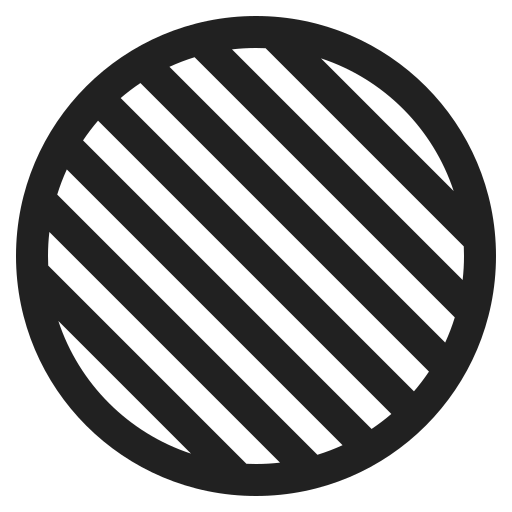
red circle high contrast